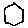
Label: hexagon